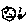
Label: moon